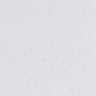
Metastatic tissue present: no